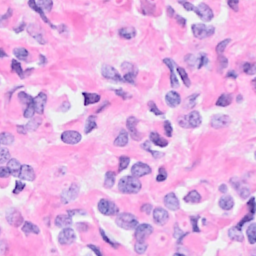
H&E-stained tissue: Breast